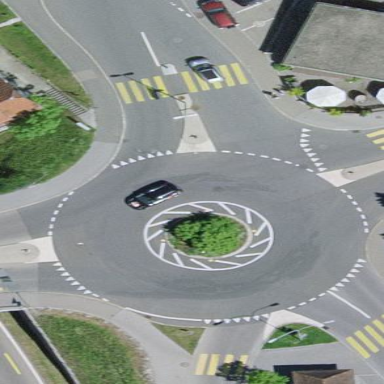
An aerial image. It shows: Tertiary road with asphalt surface leading to roundabout.